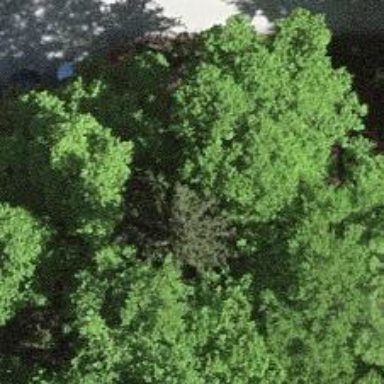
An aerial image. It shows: Zip line.